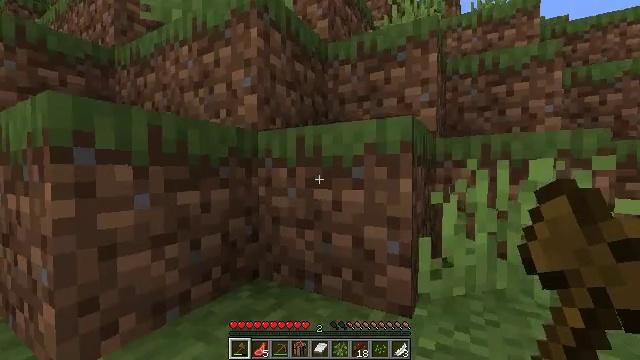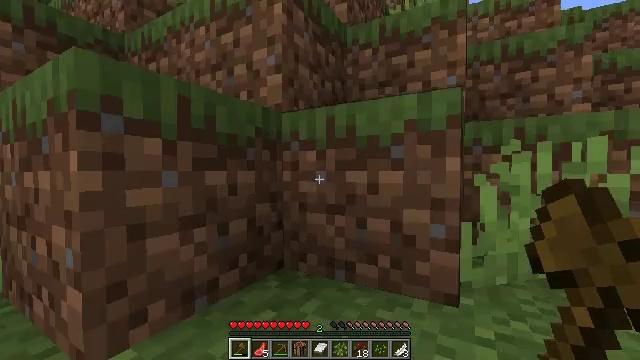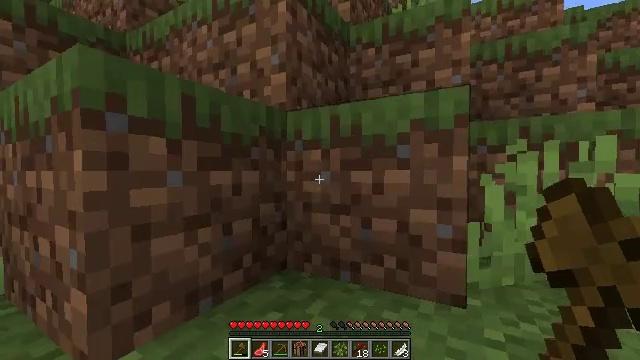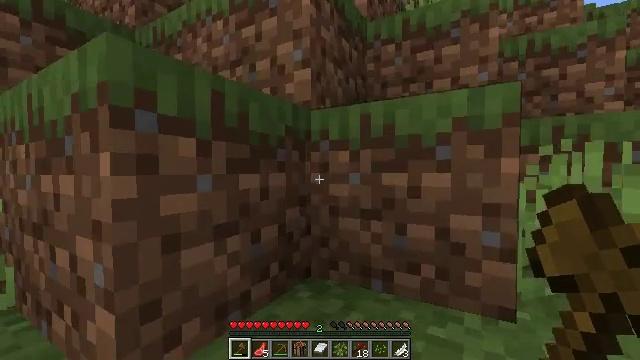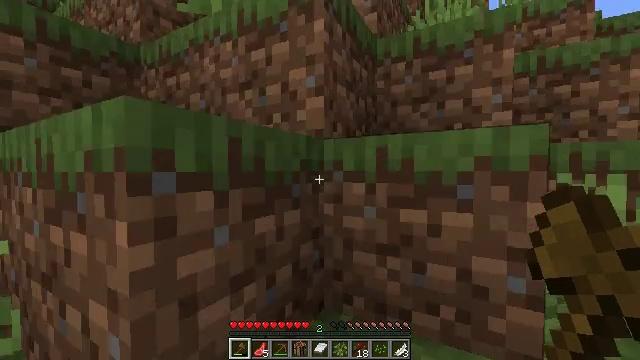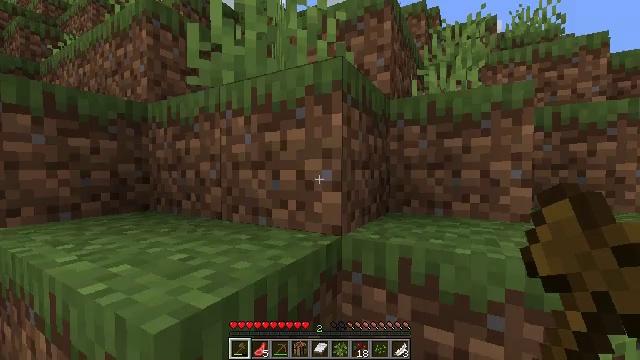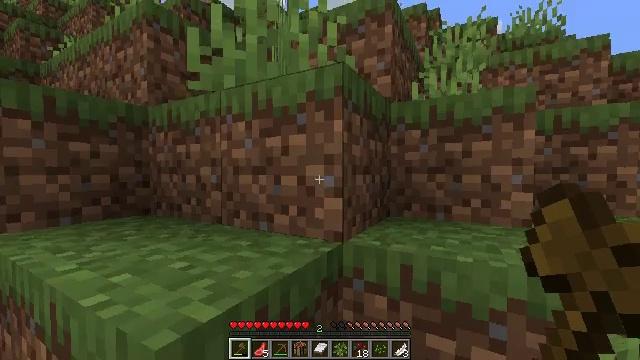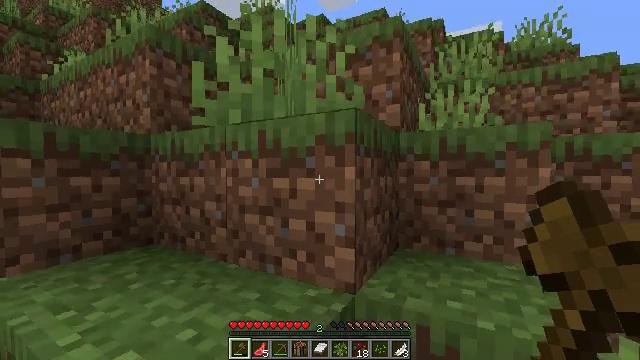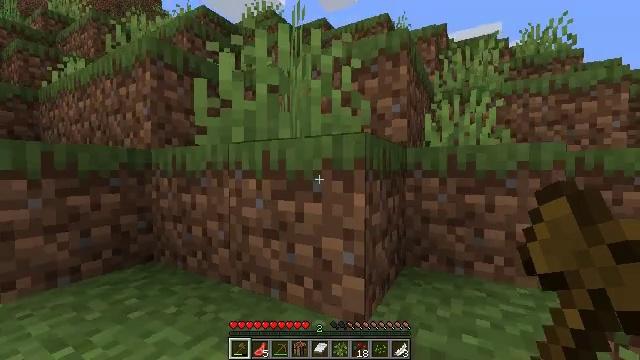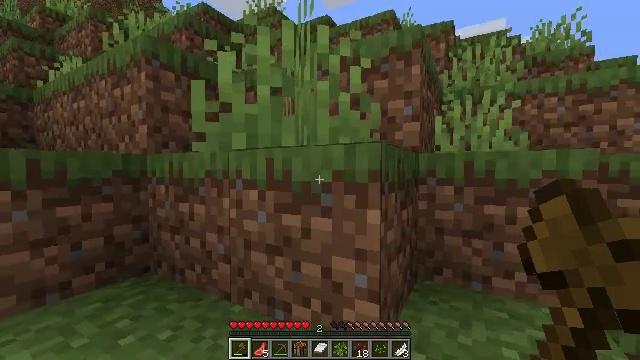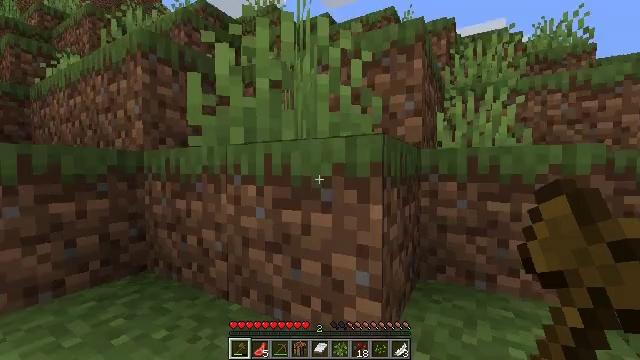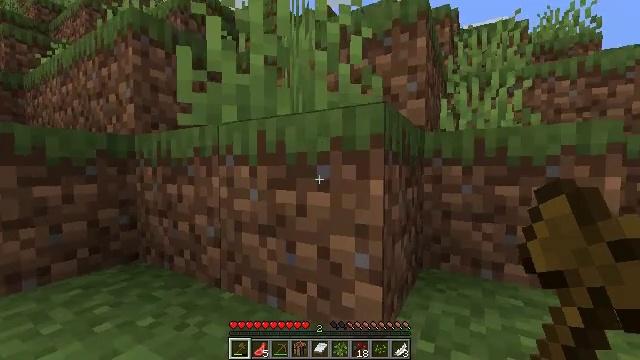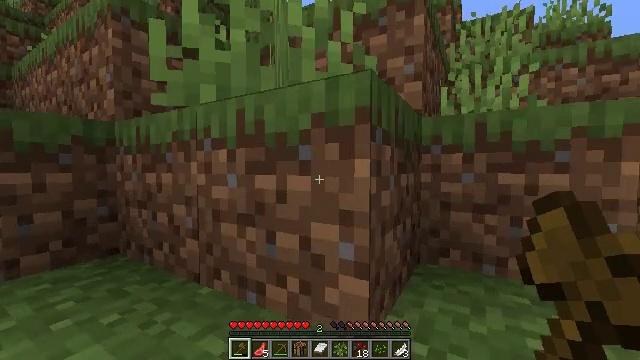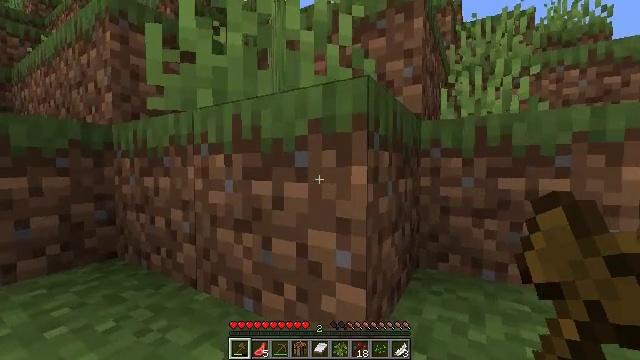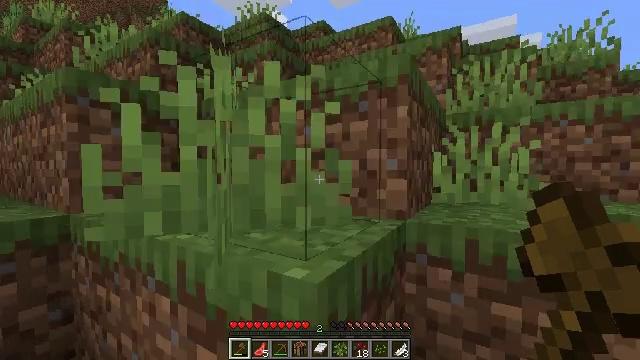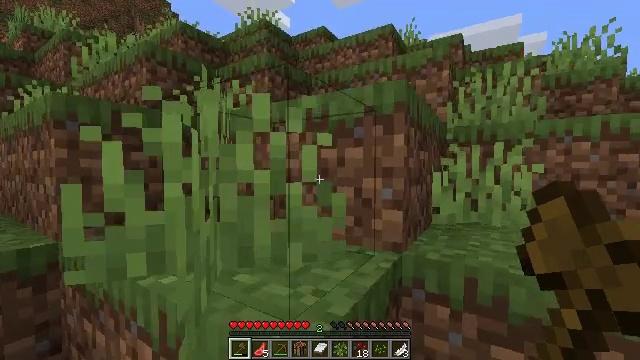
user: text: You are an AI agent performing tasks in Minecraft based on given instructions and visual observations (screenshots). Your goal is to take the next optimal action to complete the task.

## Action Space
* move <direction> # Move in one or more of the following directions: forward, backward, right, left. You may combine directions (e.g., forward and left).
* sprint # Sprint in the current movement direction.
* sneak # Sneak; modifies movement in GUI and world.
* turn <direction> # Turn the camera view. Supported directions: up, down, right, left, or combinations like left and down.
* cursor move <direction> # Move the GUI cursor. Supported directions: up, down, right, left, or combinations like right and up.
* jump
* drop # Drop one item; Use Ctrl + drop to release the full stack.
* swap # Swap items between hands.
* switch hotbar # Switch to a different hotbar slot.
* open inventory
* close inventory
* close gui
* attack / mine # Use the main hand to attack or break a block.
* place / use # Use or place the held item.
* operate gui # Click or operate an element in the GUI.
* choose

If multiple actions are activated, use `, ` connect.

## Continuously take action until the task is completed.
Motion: motion action
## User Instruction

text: Break the tall seagrass.
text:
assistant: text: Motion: move forward
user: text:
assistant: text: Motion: move forward
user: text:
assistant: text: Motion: move forward
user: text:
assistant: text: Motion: move forward, jump
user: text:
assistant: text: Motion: move forward, jump
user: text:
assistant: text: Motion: move forward, jump
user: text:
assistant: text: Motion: move forward, jump
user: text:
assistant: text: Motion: move forward and move right
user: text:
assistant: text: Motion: move forward and move right
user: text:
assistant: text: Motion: move forward and move right, jump
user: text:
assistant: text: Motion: move forward and move right, jump
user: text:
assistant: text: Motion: move forward and move right, jump
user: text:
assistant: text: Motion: move forward and move right, jump
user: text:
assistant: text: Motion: move forward and move right, jump
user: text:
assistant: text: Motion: move forward and move right
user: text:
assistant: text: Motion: move forward and move right
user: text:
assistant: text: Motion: move forward and move right
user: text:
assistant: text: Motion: move forward and move right
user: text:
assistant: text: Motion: move forward and move right
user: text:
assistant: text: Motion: move forward and move right
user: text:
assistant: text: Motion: move forward and move right
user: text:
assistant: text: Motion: move forward and move right, jump
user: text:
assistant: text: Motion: move forward and move right, jump
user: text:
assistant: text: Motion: move forward, jump
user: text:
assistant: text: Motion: move forward, jump
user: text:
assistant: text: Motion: move forward, jump
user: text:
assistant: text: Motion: move forward
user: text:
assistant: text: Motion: move forward
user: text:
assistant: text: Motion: move forward
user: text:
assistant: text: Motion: move forward